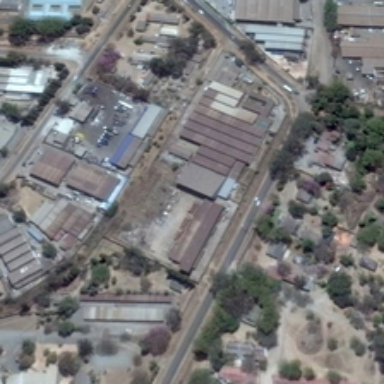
Many buildings and some green trees are in an industrial area .